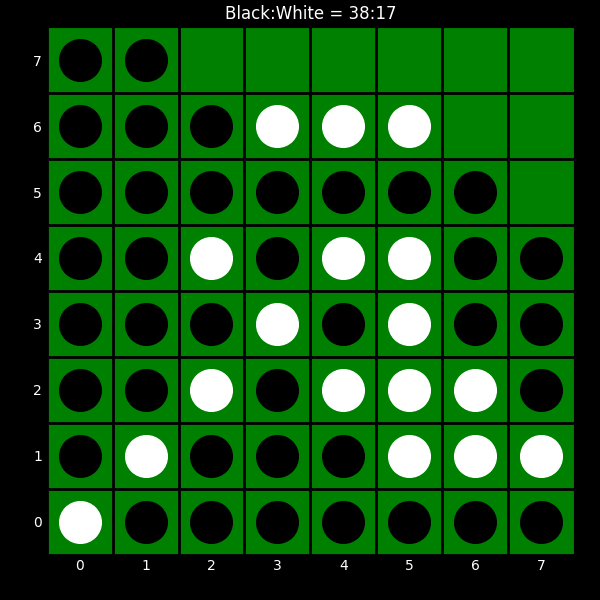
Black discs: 38
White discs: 17